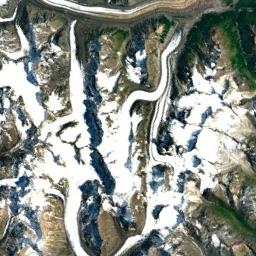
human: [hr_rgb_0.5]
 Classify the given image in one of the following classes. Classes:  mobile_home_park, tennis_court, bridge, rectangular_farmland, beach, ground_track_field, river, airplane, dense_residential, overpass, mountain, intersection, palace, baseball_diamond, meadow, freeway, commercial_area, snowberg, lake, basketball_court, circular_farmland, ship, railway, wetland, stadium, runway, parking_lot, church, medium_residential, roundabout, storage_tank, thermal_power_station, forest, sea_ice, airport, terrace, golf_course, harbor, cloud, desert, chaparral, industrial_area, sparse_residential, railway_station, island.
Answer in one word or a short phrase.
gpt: snowberg